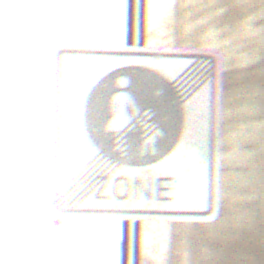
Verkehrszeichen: EndeFussgaengerzone
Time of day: Midday
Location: Roofed (Tunnel)
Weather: NotSpecified
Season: NotSpecified
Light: Natural